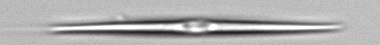
Label: pennate